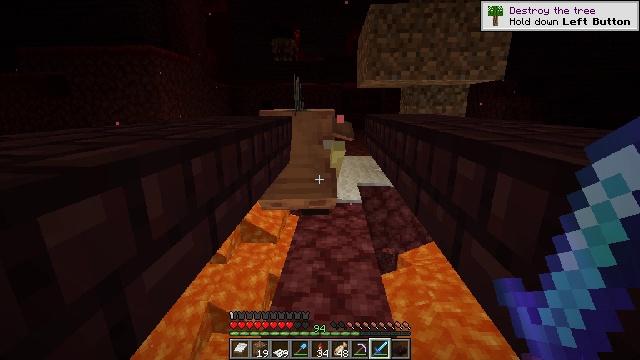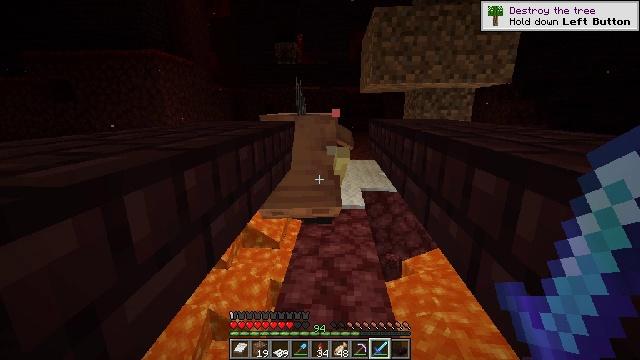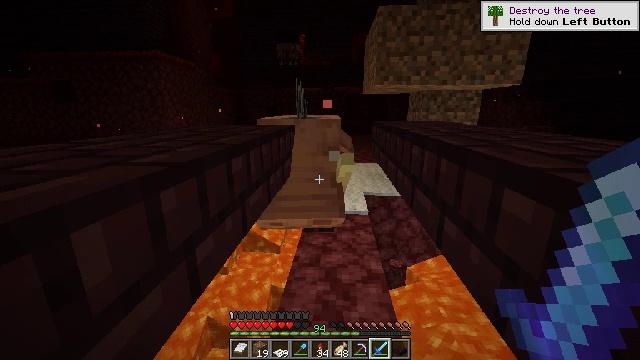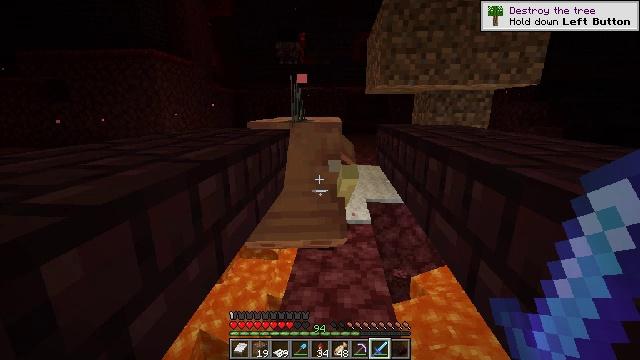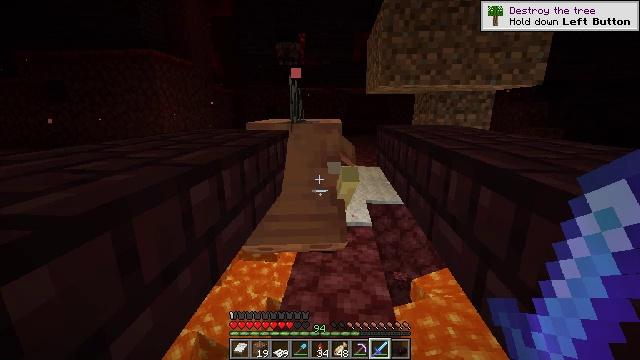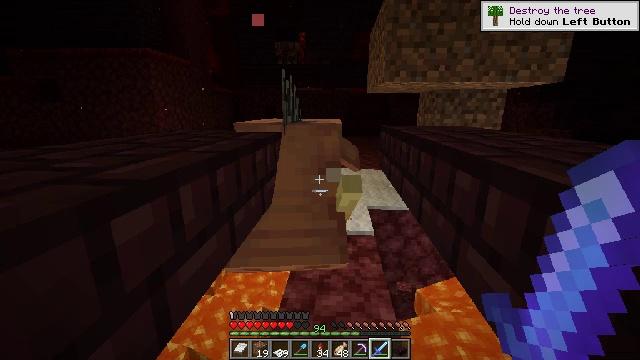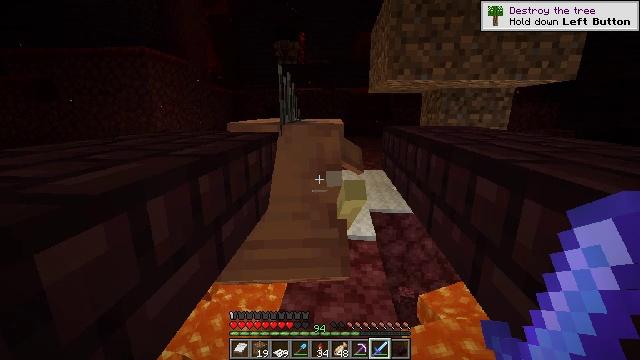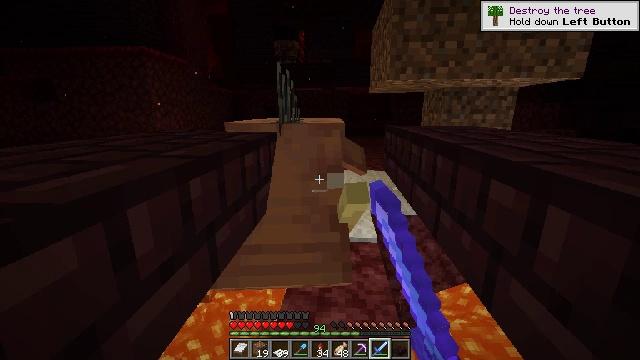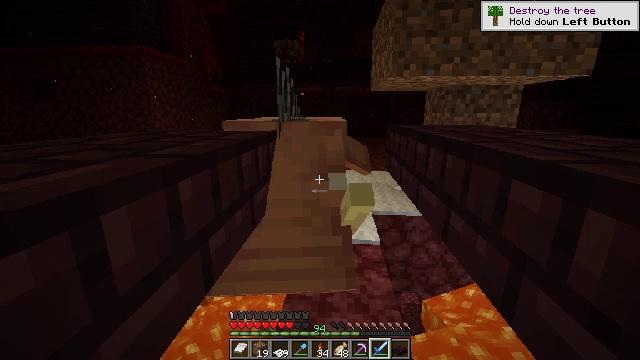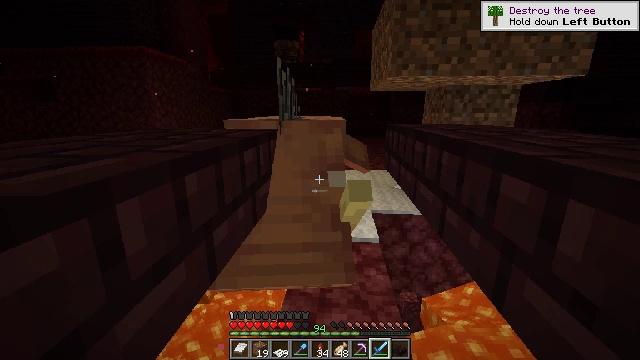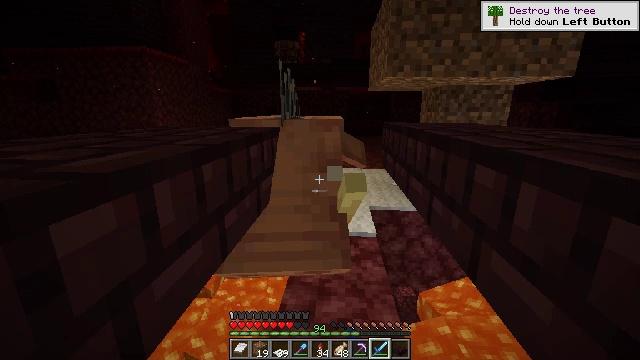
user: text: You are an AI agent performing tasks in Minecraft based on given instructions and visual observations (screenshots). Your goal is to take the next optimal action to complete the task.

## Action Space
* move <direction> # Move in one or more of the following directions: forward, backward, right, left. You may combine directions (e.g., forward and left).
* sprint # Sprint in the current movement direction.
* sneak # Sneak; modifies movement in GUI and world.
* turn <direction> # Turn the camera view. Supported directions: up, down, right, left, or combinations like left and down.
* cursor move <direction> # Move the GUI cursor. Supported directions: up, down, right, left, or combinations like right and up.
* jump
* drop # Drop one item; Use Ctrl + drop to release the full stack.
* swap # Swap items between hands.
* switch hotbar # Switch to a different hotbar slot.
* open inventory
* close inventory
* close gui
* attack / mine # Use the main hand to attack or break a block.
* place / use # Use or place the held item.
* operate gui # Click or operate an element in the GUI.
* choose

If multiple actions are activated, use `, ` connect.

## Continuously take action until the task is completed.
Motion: motion action
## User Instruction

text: Kill the hoglin.
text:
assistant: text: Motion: move forward
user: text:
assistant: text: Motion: move forward
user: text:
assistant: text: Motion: move forward
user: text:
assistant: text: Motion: move forward
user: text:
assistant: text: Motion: move forward
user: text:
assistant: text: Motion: attack / mine
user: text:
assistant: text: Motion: attack / mine
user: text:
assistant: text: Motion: attack / mine
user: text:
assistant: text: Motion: move back, attack / mine
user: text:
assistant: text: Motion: move back
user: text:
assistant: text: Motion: no_op